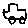
Label: car